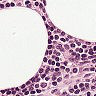
Metastatic tissue present: no